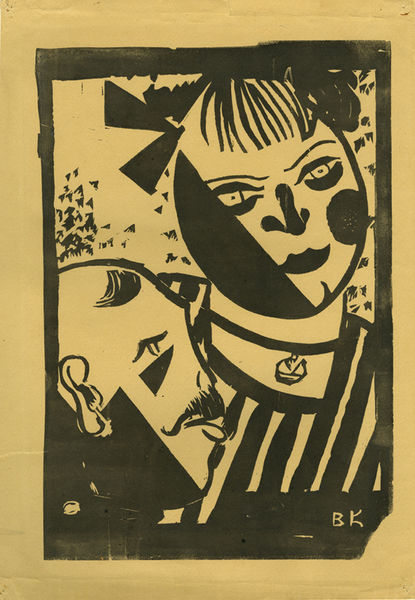
Titel: Man and Woman, Man and Woman
Künstler: Vladimir Ivanovich Kozlinskii
Standort: Amherst (Massachusetts, USA)
Institution: Mead Art Museum, Amherst College
Schlagwörter: white, black, dress, expressionism, face, girls, hair, nose, painting, portrait, woman, yellow, print, woodcut, profile, man, girl, eyes, drawing, paper, frame, color, mouth, line, sketch, faces, necklace, abstract, ink, lines, stripes, cheek, contrast, mustache, moustache, bk, printmaking, neutral, ink print, abstract expressionist, cheeck